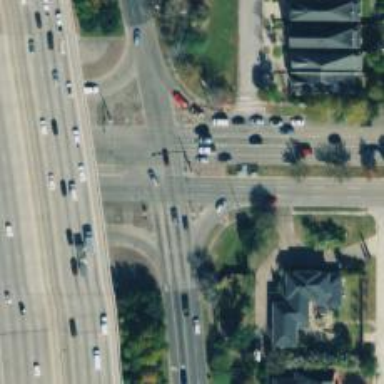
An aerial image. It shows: Crossing road.